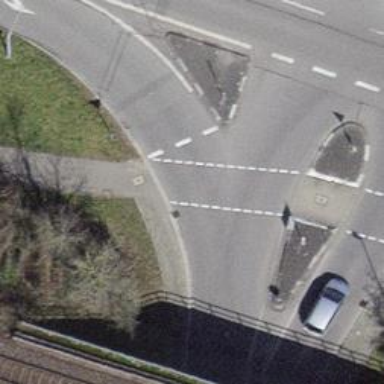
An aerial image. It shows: Marked road crossing.